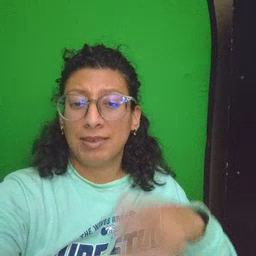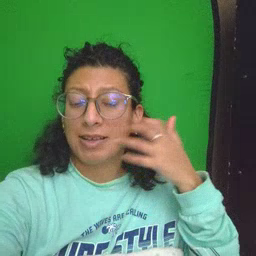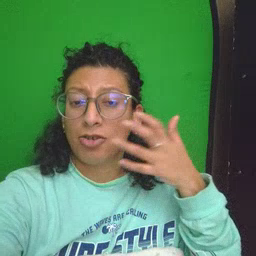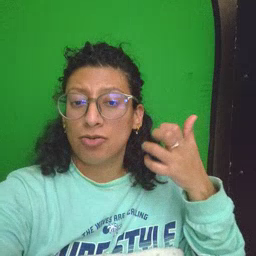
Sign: tiger